Interaction volume radius: 5 \u00c5
Interaction volume height: 15 \u00c5
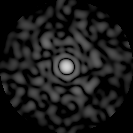
Disorder parameter: 0.8169